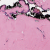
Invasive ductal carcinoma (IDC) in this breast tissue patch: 0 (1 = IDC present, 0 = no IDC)